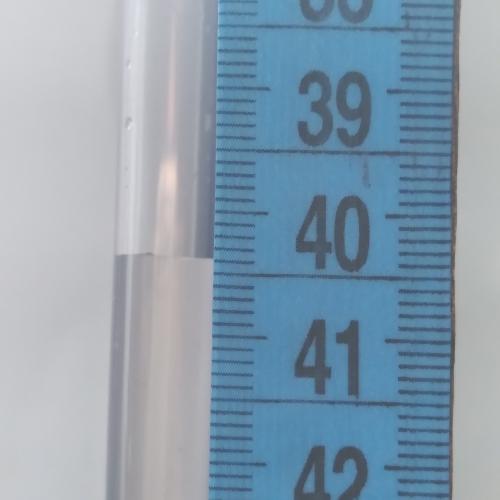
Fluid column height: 40.4 cm